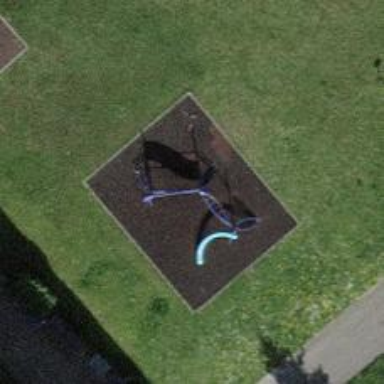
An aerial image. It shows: Playground area for leisure activities on the land.